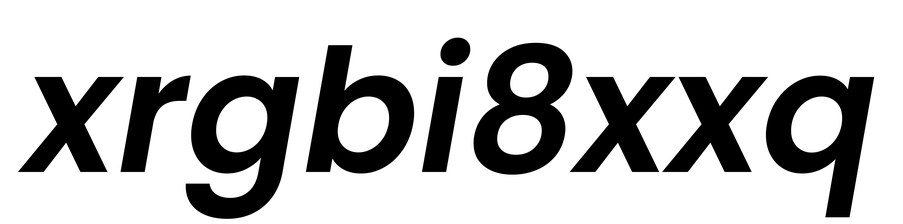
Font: Poppins-SemiBoldItalic